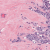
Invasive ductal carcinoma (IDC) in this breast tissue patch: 1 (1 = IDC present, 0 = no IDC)